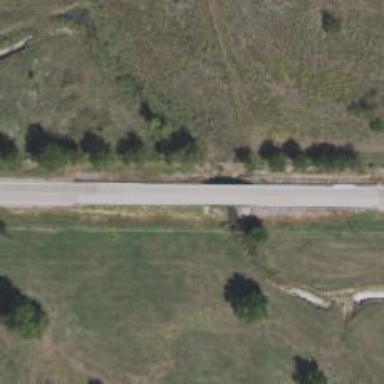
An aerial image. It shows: Secondary road.